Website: macys
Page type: billing-address
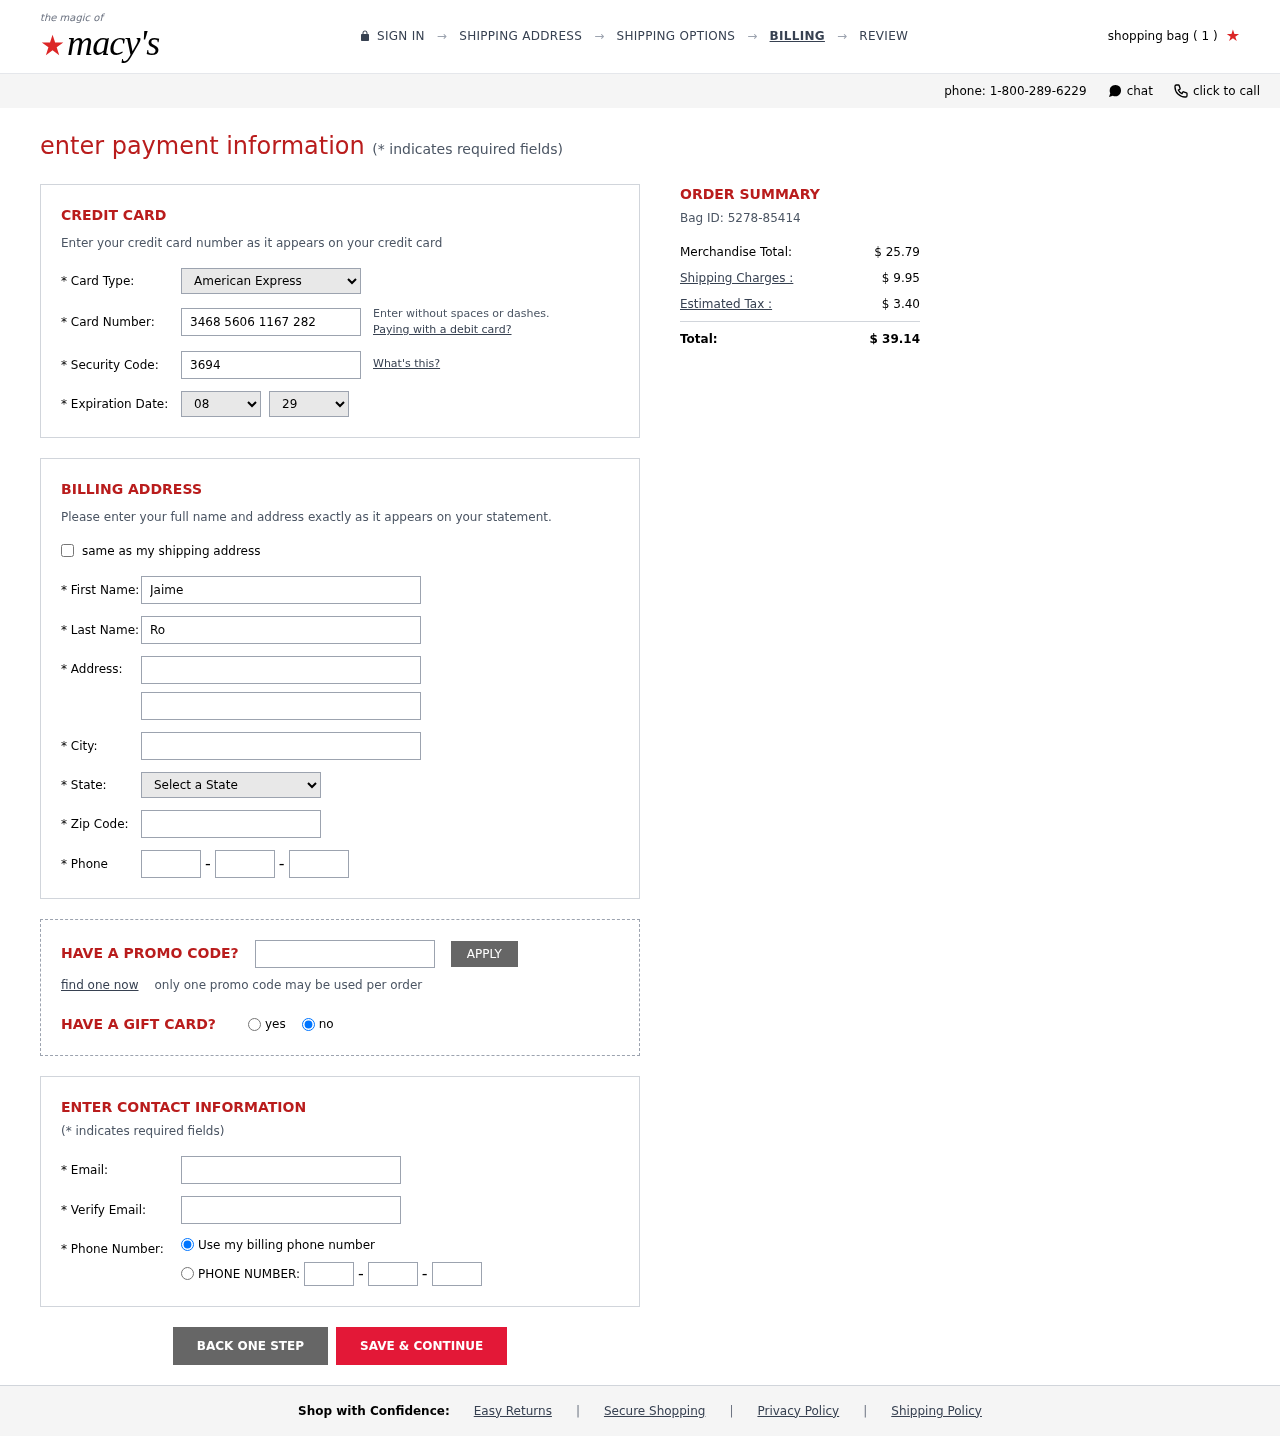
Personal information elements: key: PII_CARD_CVV
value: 3694
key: PII_CARD_EXPIRY_MONTH
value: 08
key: PII_CARD_EXPIRY_YEAR
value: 29
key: PII_CARD_NUMBER
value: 3468 5606 1167 282
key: PII_CARD_TYPE
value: American Express
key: PII_CITY
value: West Adrian
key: PII_EMAIL
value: jaime.roth@hotmail.com
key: PII_FIRSTNAME
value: Jaime
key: PII_LASTNAME
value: Roth
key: PII_PHONE_AREA
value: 412
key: PII_PHONE_PREFIX
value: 419
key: PII_PHONE_SUFFIX
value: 7193
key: PII_POSTCODE
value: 51562
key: PII_STATE_ABBR
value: GA
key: PII_STREET
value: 0118 Rachel Lakes Apt. 763
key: PII_STREET2
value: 667 Collins Motorway Apt. 247
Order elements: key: ORDER_NUM_ITEMS
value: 1
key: ORDER_ID
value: Bag ID: 5278-85414
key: ORDER_SUBTOTAL
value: $ 25.79
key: ORDER_SHIPPING_COST
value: $ 9.95
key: ORDER_TAX
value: $ 3.40
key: ORDER_TOTAL
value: $ 39.14